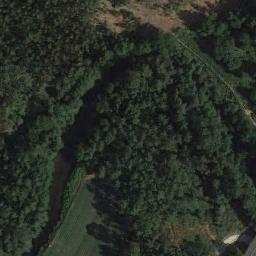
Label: river